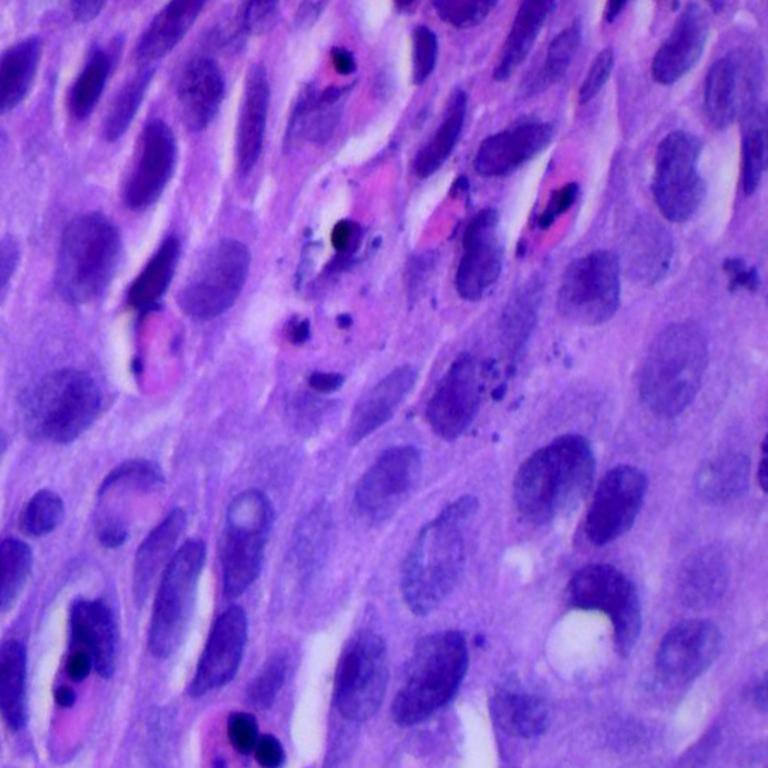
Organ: lung
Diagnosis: squamous carcinomas